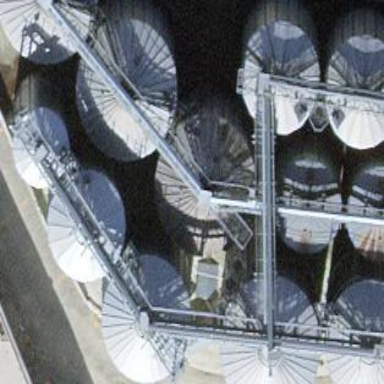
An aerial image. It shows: Silo.